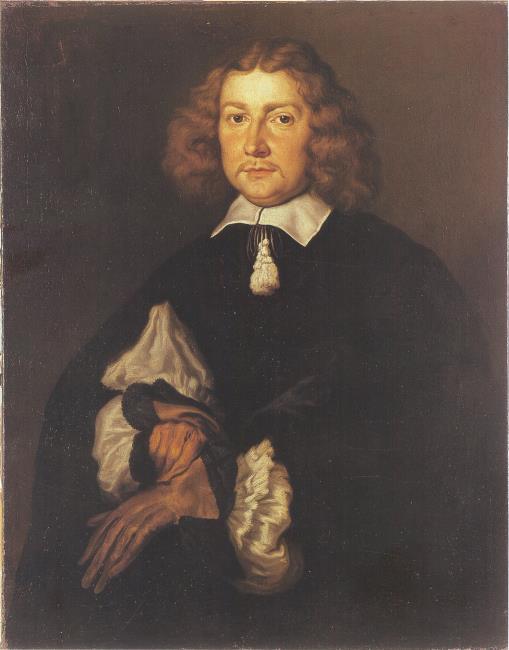
Title: Portrait of a man
Artist: Joachim von Sandrart (I)
Earliest date: 1651
Latest date: 1651
Genre: painting
Iconography: Gloves
Keywords: man's portrait, half-length, body facing left, head to the left, facing front, glove/gloves in hand, moustache